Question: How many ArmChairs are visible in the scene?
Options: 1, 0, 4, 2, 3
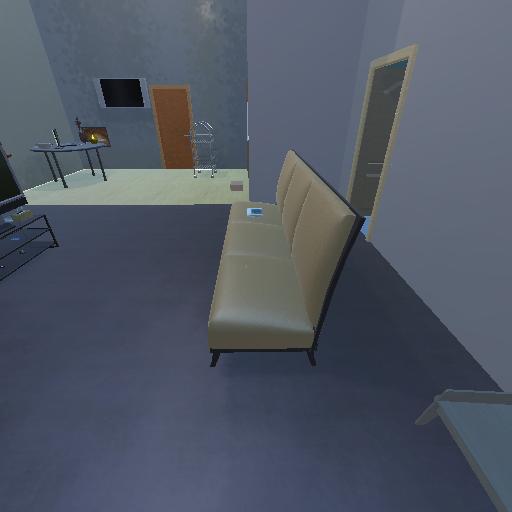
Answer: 1